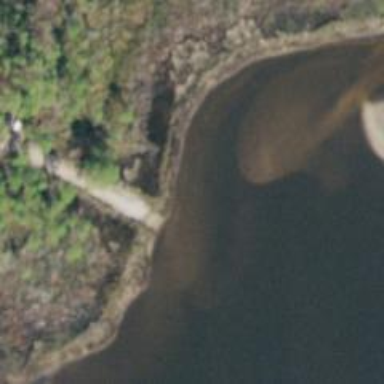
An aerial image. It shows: Slipway on leisure land.